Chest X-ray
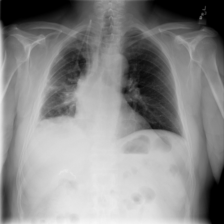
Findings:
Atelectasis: negative
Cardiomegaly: negative
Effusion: negative
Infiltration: negative
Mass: negative
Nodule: negative
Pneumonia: negative
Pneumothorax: negative
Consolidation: negative
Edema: negative
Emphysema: negative
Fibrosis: negative
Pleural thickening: negative
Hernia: negative